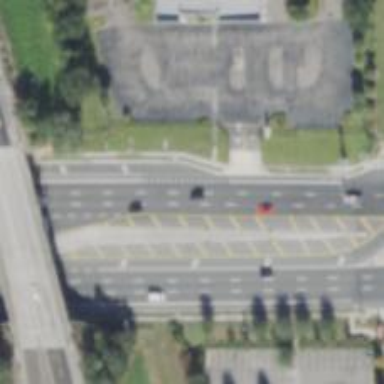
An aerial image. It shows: Asphalt road classified as trunk highway.